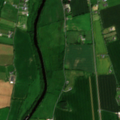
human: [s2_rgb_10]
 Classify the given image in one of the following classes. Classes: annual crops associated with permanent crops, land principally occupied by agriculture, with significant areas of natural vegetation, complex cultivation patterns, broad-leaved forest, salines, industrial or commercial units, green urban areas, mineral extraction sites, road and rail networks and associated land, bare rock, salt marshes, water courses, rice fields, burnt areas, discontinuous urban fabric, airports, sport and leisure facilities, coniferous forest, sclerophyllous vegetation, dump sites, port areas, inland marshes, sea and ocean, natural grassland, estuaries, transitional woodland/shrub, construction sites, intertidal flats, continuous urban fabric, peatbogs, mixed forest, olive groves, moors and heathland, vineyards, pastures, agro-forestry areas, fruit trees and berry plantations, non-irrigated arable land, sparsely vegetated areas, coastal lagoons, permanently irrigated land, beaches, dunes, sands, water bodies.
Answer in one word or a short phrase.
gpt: non-irrigated arable land, pastures, land principally occupied by agriculture, with significant areas of natural vegetation